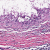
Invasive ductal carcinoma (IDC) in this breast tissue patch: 0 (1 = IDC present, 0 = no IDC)